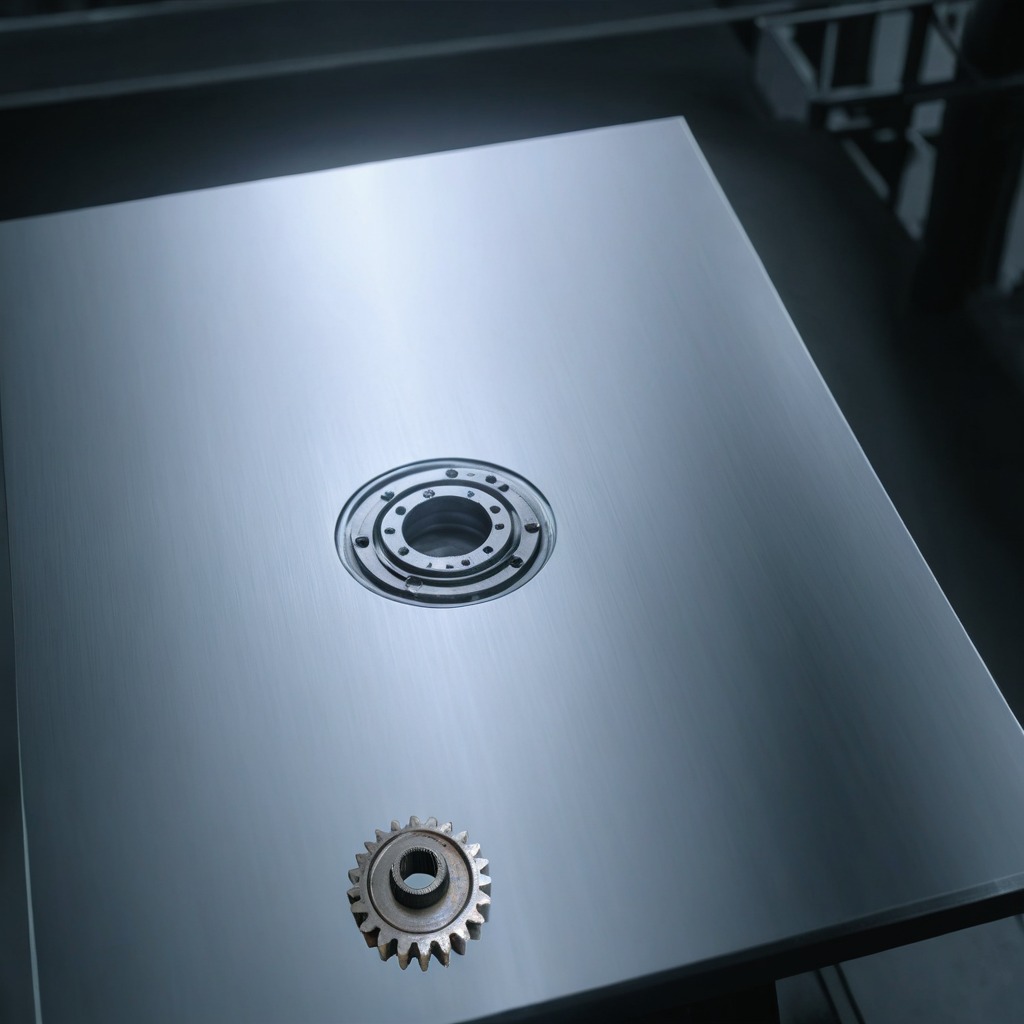
A steel gear with teeth is lying on the metal table in a machine shop under fluorescent lights.